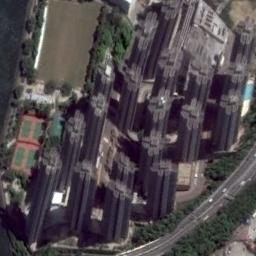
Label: commercial_area